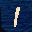
Label: 1